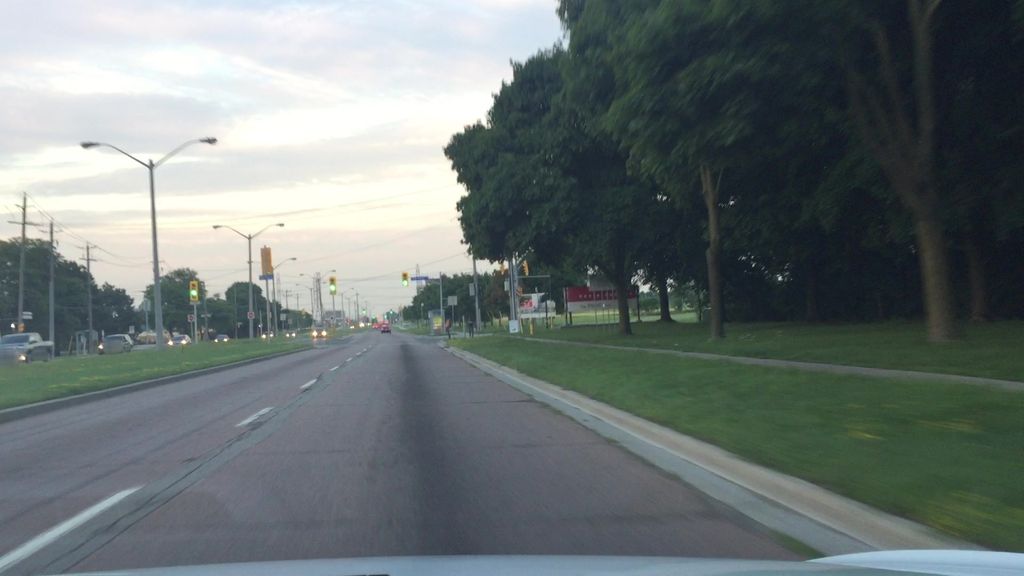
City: toronto